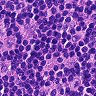
Metastatic tissue present: no